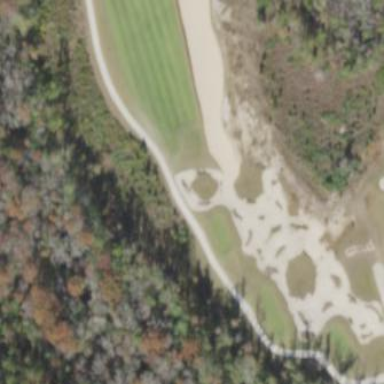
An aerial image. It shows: Bunker on golf course.